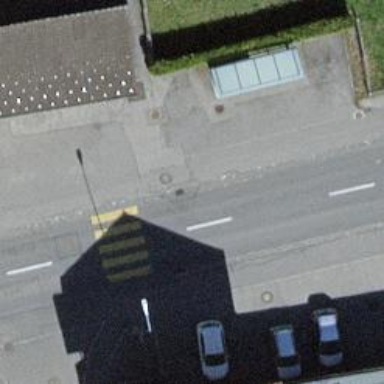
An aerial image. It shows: Zebra crossing on the road.